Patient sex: M
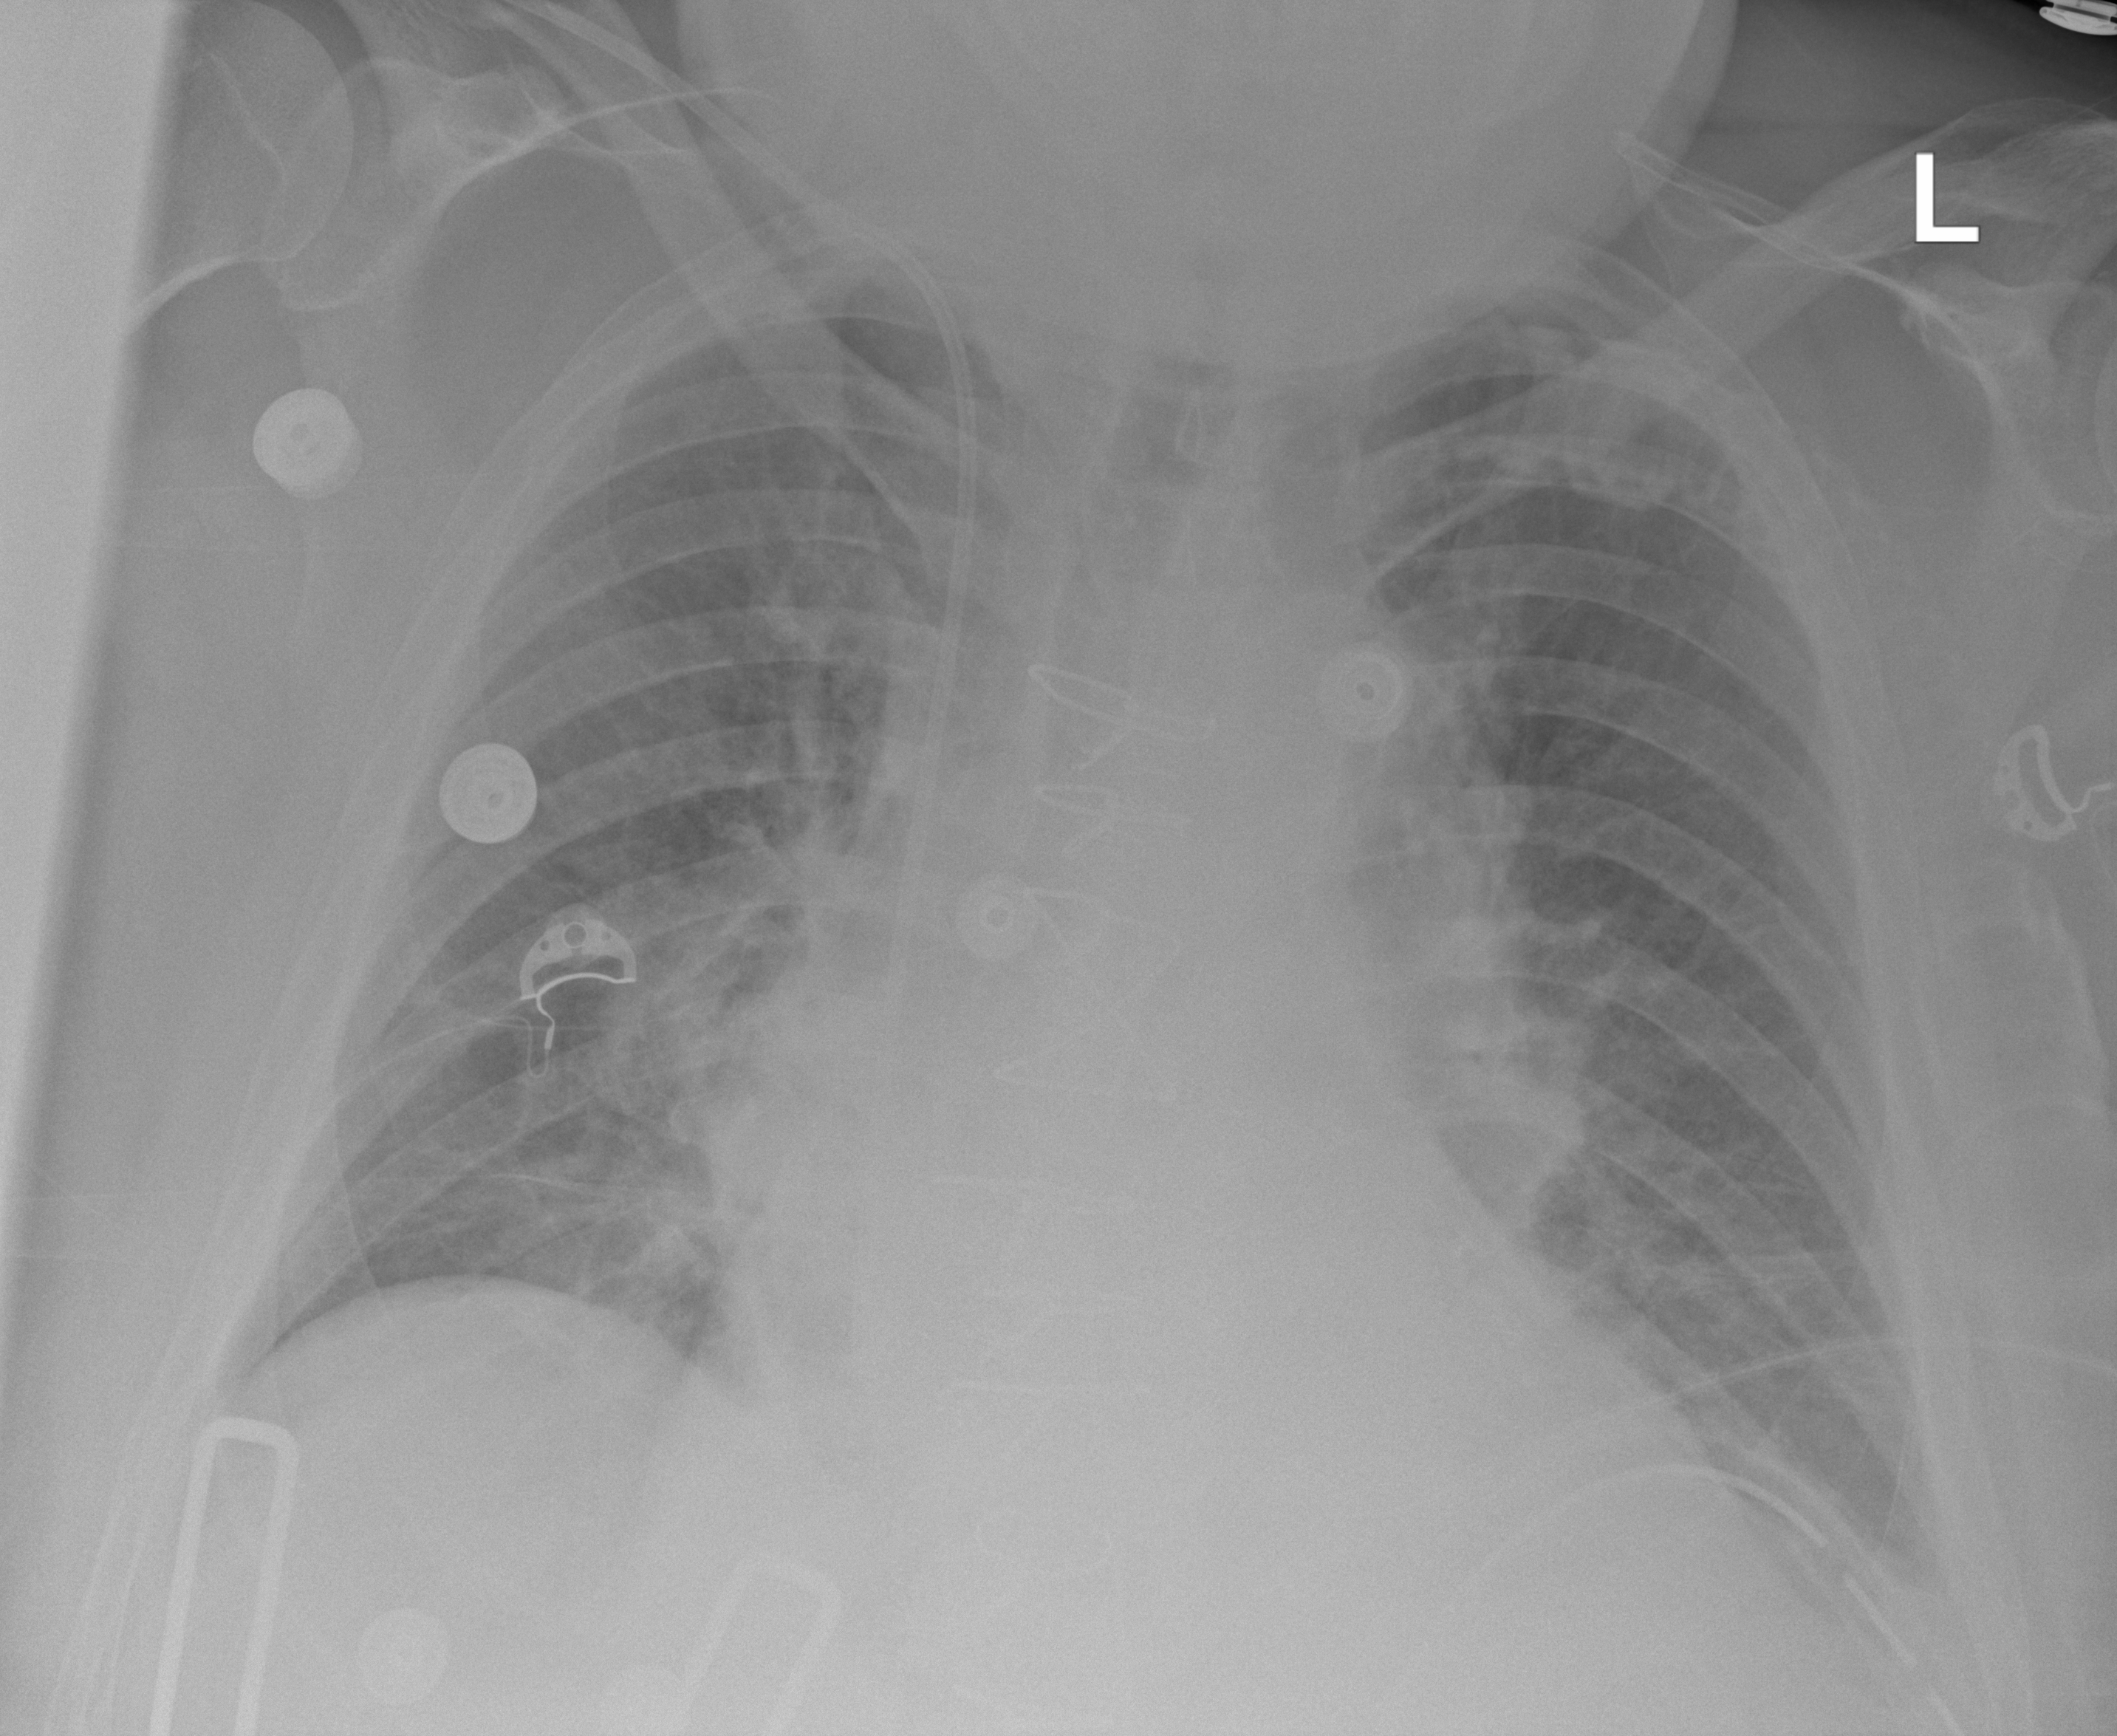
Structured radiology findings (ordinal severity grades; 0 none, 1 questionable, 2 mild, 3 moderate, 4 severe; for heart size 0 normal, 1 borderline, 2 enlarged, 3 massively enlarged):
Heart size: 2
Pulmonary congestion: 2
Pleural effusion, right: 2
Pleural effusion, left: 2
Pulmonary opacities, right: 2
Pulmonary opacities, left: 2
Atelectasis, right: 2
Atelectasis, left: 2